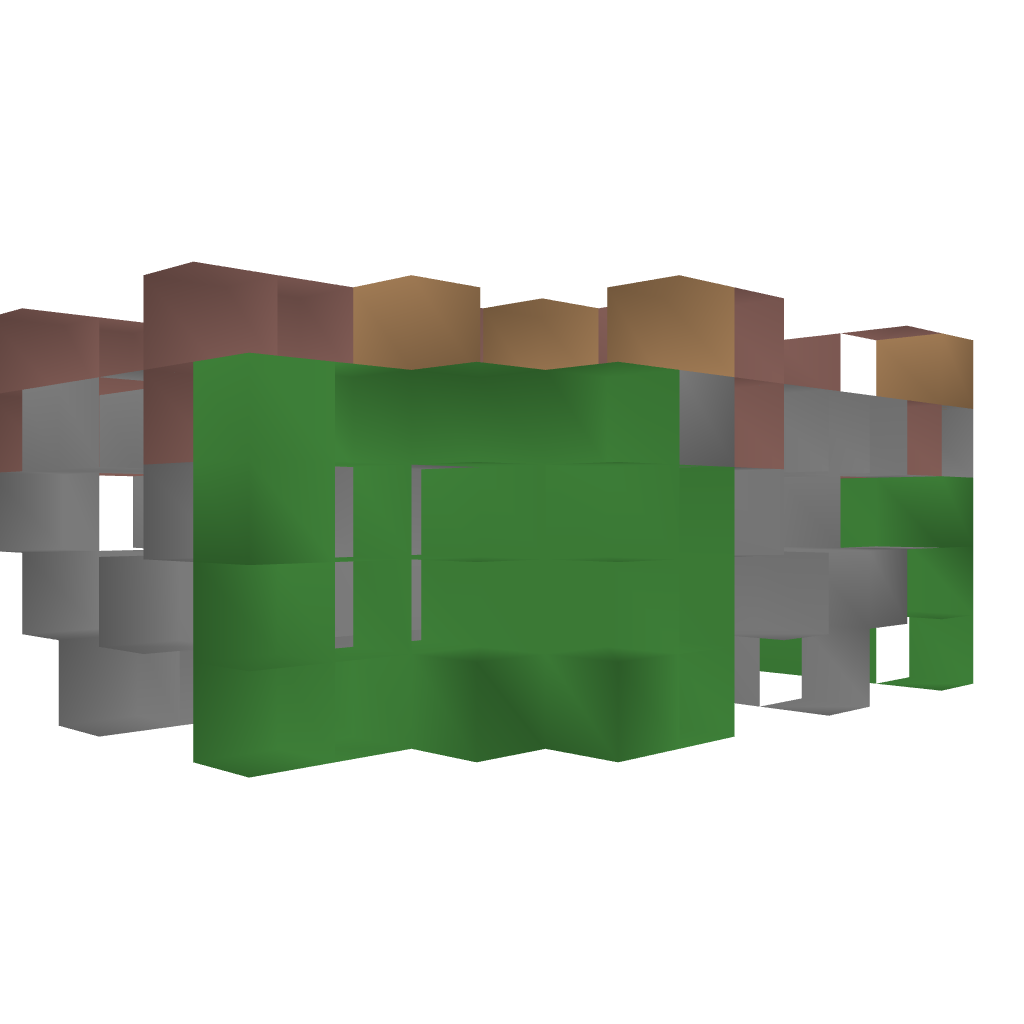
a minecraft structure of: Ancient Walkway(Corner With Sewer) bad low quality